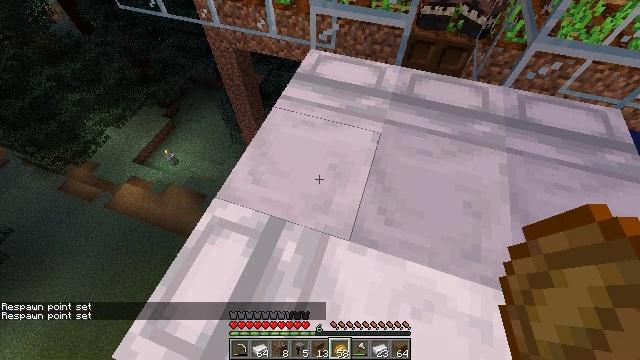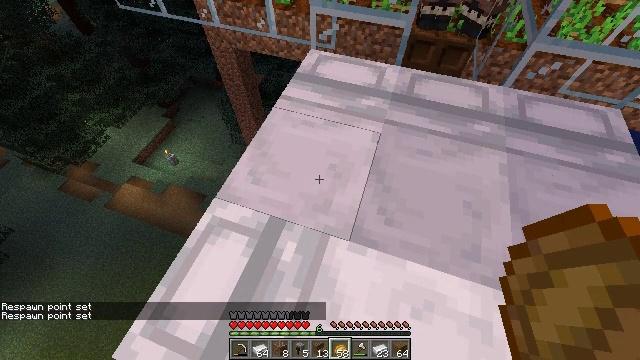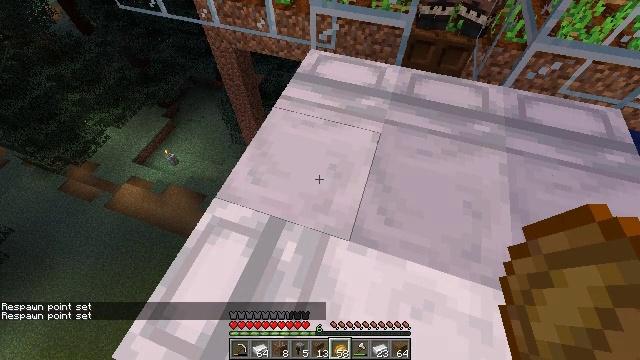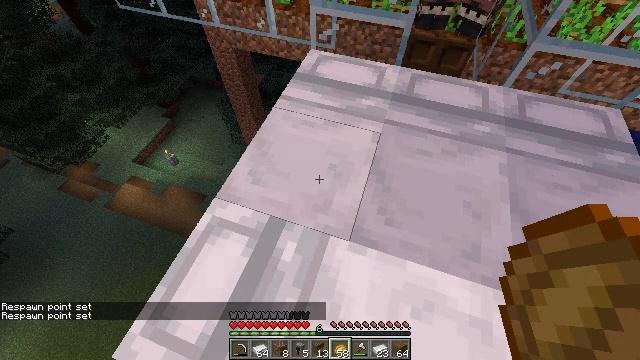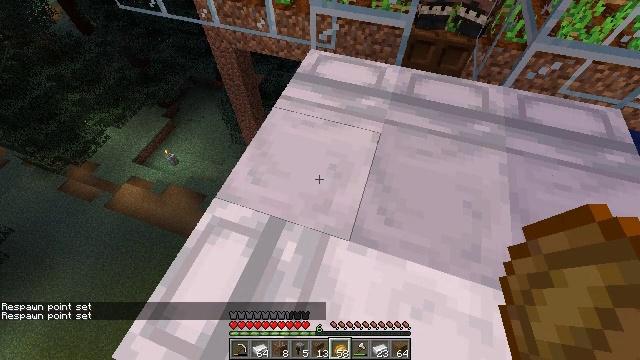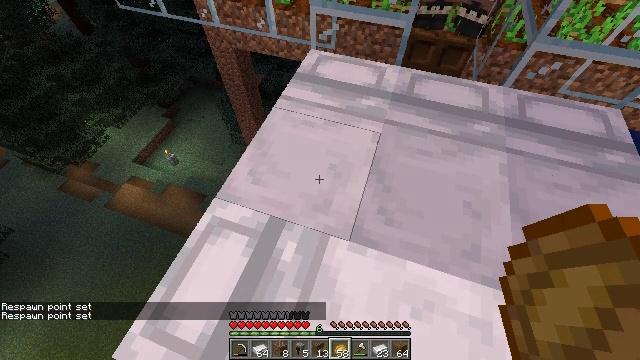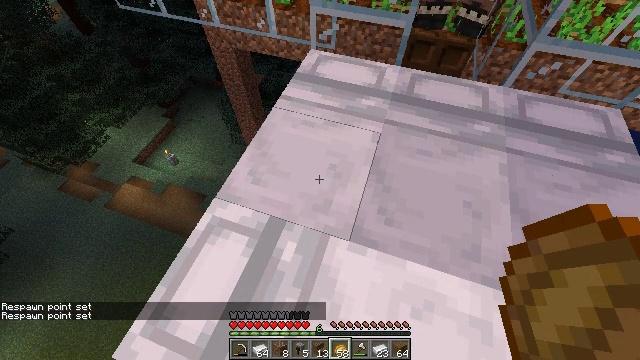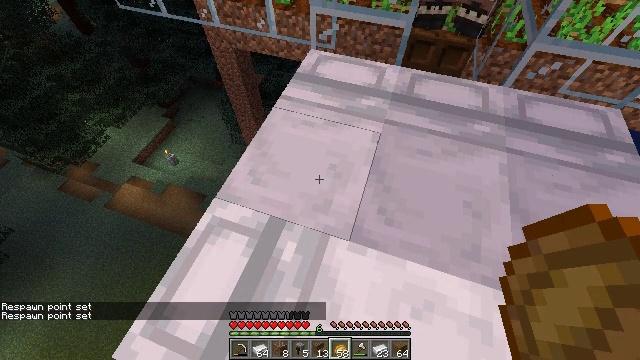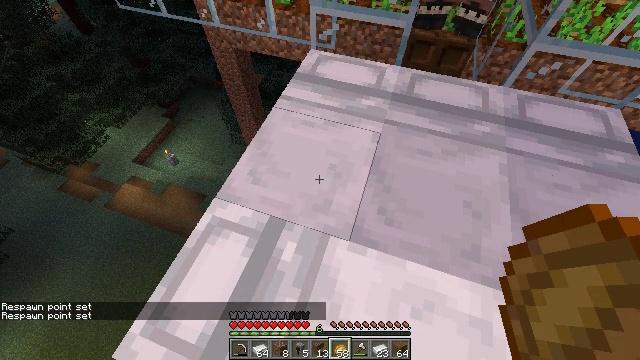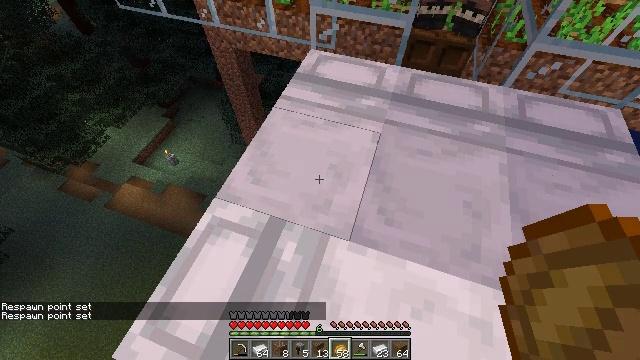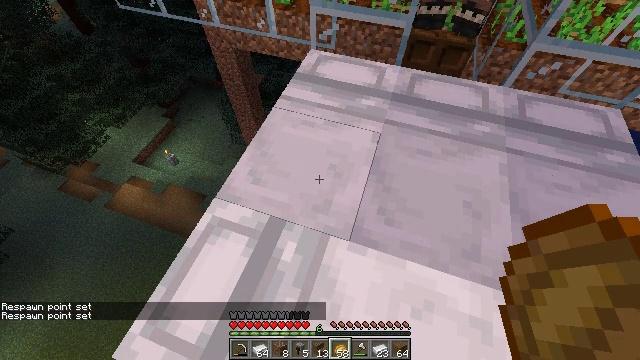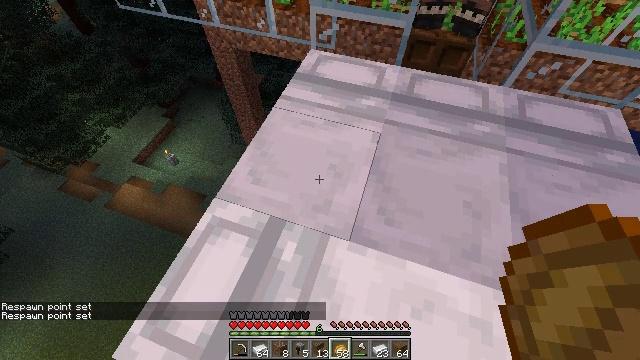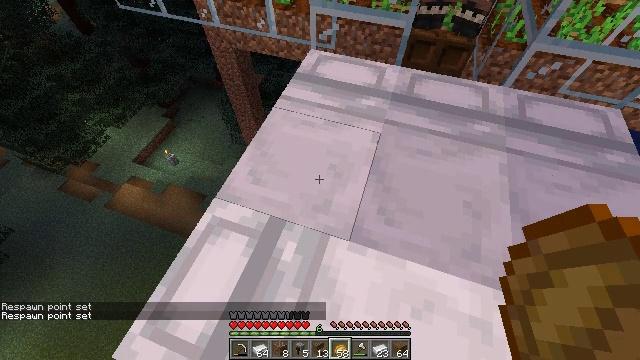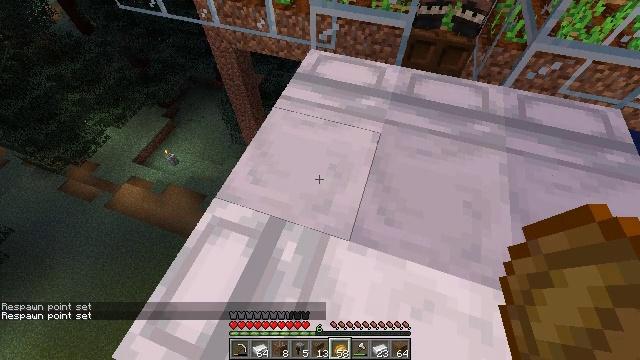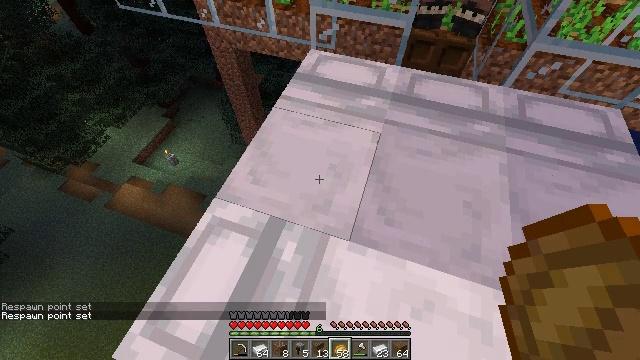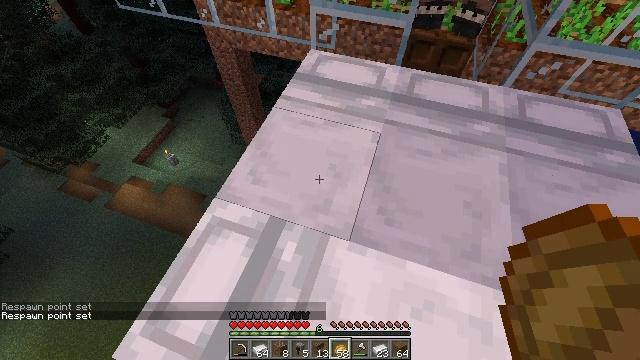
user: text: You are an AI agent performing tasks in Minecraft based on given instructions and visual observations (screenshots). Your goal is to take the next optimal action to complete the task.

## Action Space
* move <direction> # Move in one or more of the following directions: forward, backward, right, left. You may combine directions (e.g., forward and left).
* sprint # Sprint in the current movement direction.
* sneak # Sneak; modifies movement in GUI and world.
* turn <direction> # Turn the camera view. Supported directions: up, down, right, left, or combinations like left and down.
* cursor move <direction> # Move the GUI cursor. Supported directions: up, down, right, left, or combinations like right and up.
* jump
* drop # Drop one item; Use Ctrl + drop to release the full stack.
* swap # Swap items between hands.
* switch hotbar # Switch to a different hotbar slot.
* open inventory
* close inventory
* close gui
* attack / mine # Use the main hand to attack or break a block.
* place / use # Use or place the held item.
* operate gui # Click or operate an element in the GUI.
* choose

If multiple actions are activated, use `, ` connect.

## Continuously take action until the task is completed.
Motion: motion action
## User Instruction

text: Break the smithing table to move it.
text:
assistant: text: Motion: no_op
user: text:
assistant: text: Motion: no_op
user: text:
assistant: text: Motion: no_op
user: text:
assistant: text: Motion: no_op
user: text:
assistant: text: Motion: no_op
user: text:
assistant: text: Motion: no_op
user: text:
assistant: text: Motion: no_op
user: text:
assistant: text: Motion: no_op
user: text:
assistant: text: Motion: no_op
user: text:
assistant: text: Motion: no_op
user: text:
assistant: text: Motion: no_op
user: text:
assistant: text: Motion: no_op
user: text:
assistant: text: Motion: no_op
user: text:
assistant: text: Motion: no_op
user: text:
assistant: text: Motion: no_op
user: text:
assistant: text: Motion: no_op
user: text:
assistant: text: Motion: no_op
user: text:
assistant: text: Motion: no_op
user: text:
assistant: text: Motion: no_op
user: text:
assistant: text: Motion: no_op
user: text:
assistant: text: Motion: no_op
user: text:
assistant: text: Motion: no_op
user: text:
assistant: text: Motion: no_op
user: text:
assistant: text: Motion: no_op
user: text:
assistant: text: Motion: no_op
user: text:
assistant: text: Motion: no_op
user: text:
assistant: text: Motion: no_op
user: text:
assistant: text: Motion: no_op
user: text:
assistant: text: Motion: no_op
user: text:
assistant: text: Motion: no_op